Question: I have a problem with creating a GridView-based calendar. Here is the Grid:

This is supposed to be a calendar populated with events, so I have my adapter implement OnClickListener and I set that listener for every button in the calendar. It works perfectly for every single button the first one(in this case number 30). When I click it just doesn't work, but when I click on another button after I have attempted to click on the first one, it performs the click for the first one just before performing the click for the other button.
I've scanned about 10 pages of relevant questions and have not found someone to have this problem. Help please!
As asked, here is the getView function of my code:
'''
public View getView(int position, View convertView, ViewGroup parent)
{
View row = convertView;
ViewHolder holder;
if (row == null)
{
holder = new ViewHolder();
LayoutInflater inflater = (LayoutInflater) _context.getSystemService(Context.LAYOUT_INFLATER_SERVICE);
row = inflater.inflate(R.layout.calendar_day_gridcell, parent, false);
holder.gridCell = (Button) row.findViewById(R.id.calendar_day_gridcell);
holder.multiDayEvent = (EventLengthView)row.findViewById(R.id.eventLengthView);
}
else{
holder = (ViewHolder)row.getTag();
}
int calendarGridHeight = (calendarView.getHeight()-5)/(getCount()/7);
AbsListView.LayoutParams params = new AbsListView.LayoutParams(
android.view.ViewGroup.LayoutParams.FILL_PARENT,
calendarGridHeight);
row.setLayoutParams(params);
//Change the background drawable depending on the position in the calendar
if ((position+1) % 7 == 0){
holder.gridCell.setBackgroundDrawable(getResources().getDrawable(R.drawable.calendar_button_selector_end_row));
}
if (getCount() - position < 8){
holder.gridCell.setBackgroundDrawable(getResources().getDrawable(R.drawable.calendar_button_selector_end_column));
}
if (position == getCount()-1){
holder.gridCell.setBackgroundDrawable(getResources().getDrawable(R.drawable.calendar_button_selector_end));
}
holder.gridCell.setOnClickListener(this);
holder.gridCell.setTag(null);//clear tags
// ACCOUNT FOR SPACING
String[] day_color = list.get(position).split("-");
int theday = Integer.parseInt(day_color[0]);
int themonth = Integer.parseInt(day_color[2]);
int theyear = Integer.parseInt(day_color[3]);
String date = DateFormat.format("dd/M/yy", new Date(theyear,themonth,theday)).toString();
if ((!eventsMap.isEmpty()) && (eventsMap != null))
{
if (eventsMap.containsKey(date))
{
holder.multiDayEvent.SetMeasure(calendarView.getWidth()/7, calendarGridHeight);
holder.multiDayEvent.setVisibility(View.VISIBLE);
//holder.singleDayEvent.setVisibility(View.VISIBLE);
Event event = (Event) eventsMap.get(date);
holder.multiDayEvent.AddEvent(event);
holder.gridCell.setTag(event);
}
else{
//holder.singleDayEvent.setVisibility(View.GONE);
holder.multiDayEvent.setVisibility(View.GONE);
}
}
// Set the Day GridCell
holder.gridCell.setText(Integer.toString(theday));
if (day_color[1].equals("GREY"))
{
holder.gridCell.setTextColor(Color.GRAY);
}
if (day_color[1].equals("WHITE"))
{
holder.gridCell.setTextColor(Color.WHITE);
}
if (day_color[1].equals("BLUE"))
{
holder.gridCell.setTextColor(Color.BLUE);
}
row.setTag(holder);
return row;
}
public class ViewHolder{
Button gridCell;
ImageView singleDayEvent;
EventLengthView multiDayEvent;
}
public void onClick(View view)
{
if (view.getTag() != null){
Event event = (Event)view.getTag();
eventListView.setAdapter(new EventListAdapter(CalendarScreen.this, event));
eventListViewLayout.setVisibility(View.VISIBLE);
eventListViewLayout.startAnimation(fadeIn);
}
else if (eventListViewLayout.getVisibility() == View.VISIBLE){
onBackPressed();
}
}
'''
The onClick gets called for every gridcell EXCEPT the first one in the top left corner
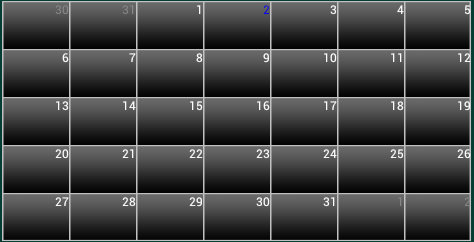
Answer: Ok, I found the solution. The problem was these lines:
'''
ViewHolder holder;
if (convertView == null)
{
holder = new ViewHolder();
LayoutInflater inflater = (LayoutInflater) _context.getSystemService(Context.LAYOUT_INFLATER_SERVICE);
convertView = inflater.inflate(R.layout.calendar_day_gridcell, parent, false);
holder.gridCell = (Button) convertView.findViewById(R.id.calendar_day_gridcell_button);
holder.multiDayEvent = (EventLengthView) convertView.findViewById(R.id.eventLengthView);
convertView.setTag(holder);
}
else {
holder = (ViewHolder) convertView.getTag();
}
'''
When putting instatiating the gridCell button there, somehow, it mixes up the click listener of the first position in the adapter. I ended up fixing it by just instatiating the holder in every pass, instead of getting it by tag (which is better for performance, but oh well). Thanks everyone for the help.